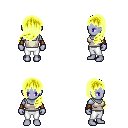
a pixel art fantasy rpg character, female body template, dark elf, purple skin, white pirate shirt, white pants, gold left-swept hairstyle, leather bracers, four views (front, back, left, right), 2x2 character sprite sheet, small pixel art, hard edges, no anti-aliasing